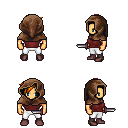
a pixel art fantasy rpg character, male body template, human, tanned skin, maroon sleeveless shirt, white pants, dark blonde pixie cut hairstyle, cloth hood, maroon shoes, dagger, four views (front, back, left, right), 2x2 character sprite sheet, small pixel art, hard edges, no anti-aliasing